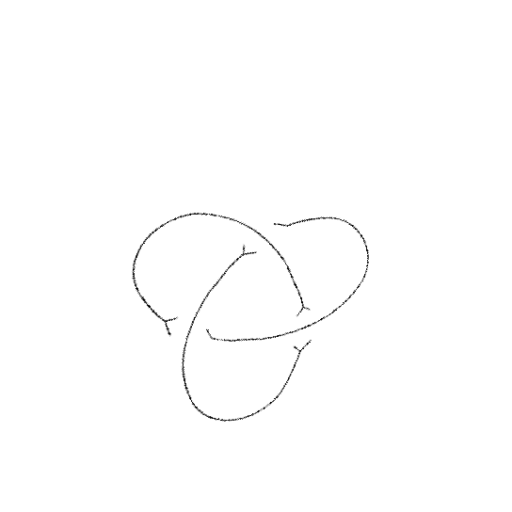
Crossing number: 3